Question: I've been trying to add the new ADAL plugin for Apache Cordova in a Blank Cordova app in Visual studio. I go to config and add plugin. (See picture)

But it says that it cant download the plugin. I also noticed that the folder structure of the project in Visual Studio when you create a blank app is different from when you create a new app in the console with the CLI.
I would love to use visual studio and Cordova to play with this. Does anybody have a solution?
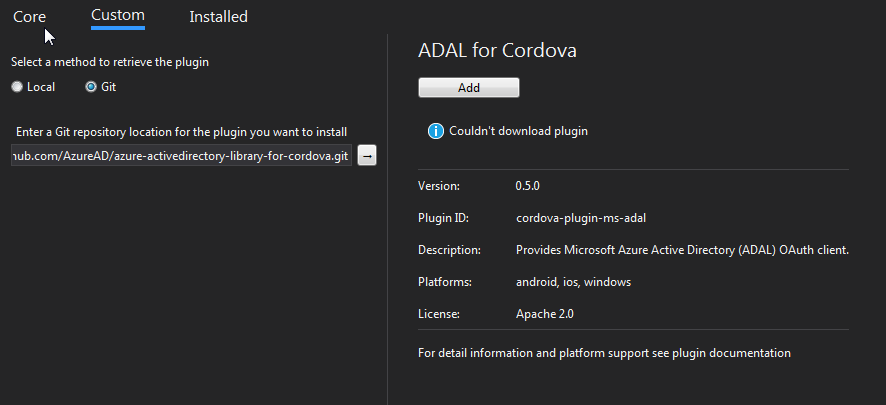
Answer: I got it to work. I had to download from GIT first, and then install the plugin from "Local", not "Git". For some reason, unkown to me, this worked.